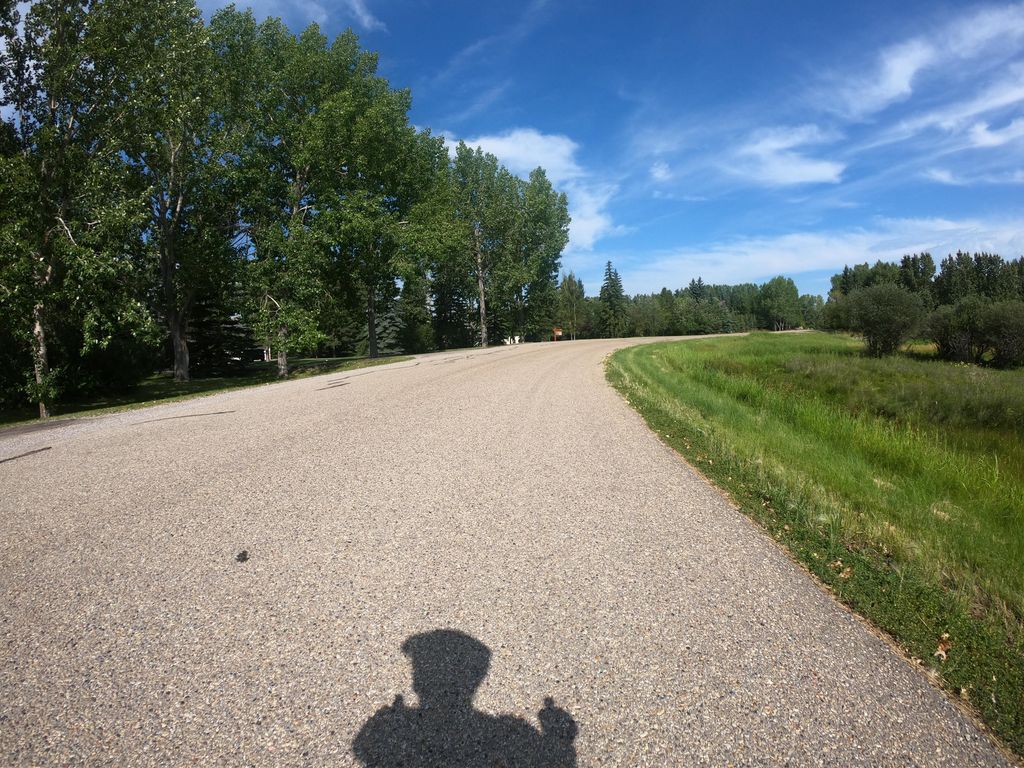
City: calgary